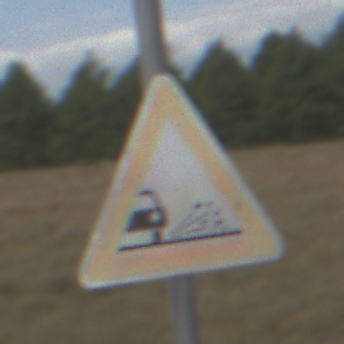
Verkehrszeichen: SplittSchotter
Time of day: Midday
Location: Outdoor (Nature)
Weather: PartlyCloudy
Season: NotSpecified
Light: Natural